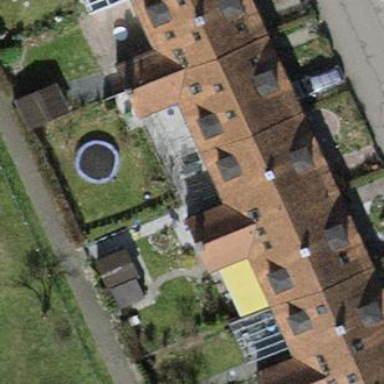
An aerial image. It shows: House with gabled roof covered in tiles. The roof orientation is across the building.